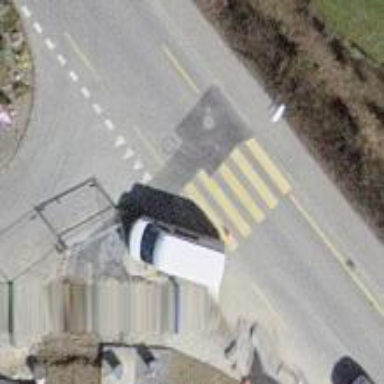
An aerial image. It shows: Road with "give way" sign.